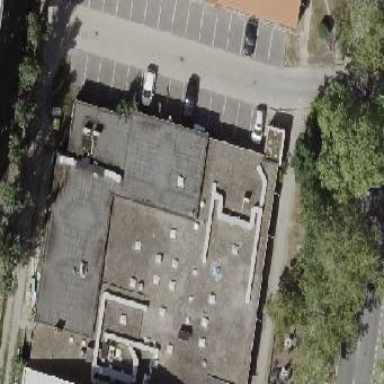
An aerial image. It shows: Building located at playground.